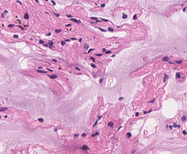
Tumor epithelial tissue: no
Tumor-associated stroma tissue: no
Normal tissue: yes